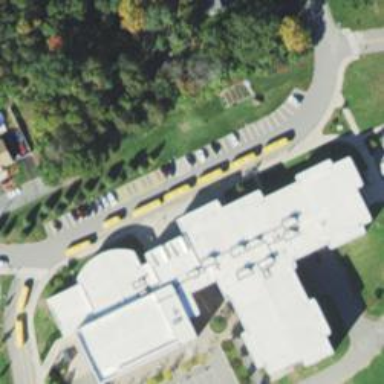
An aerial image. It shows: School building.